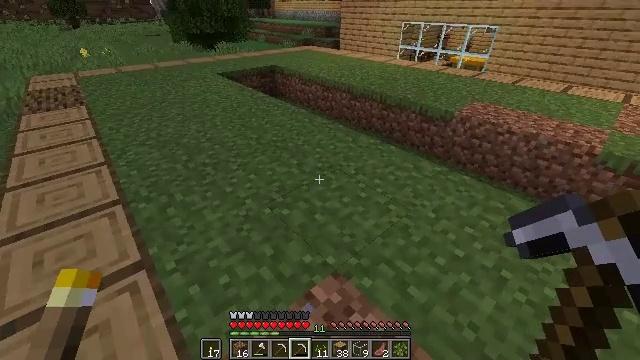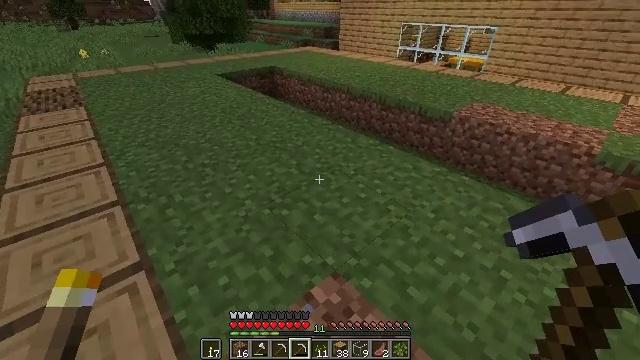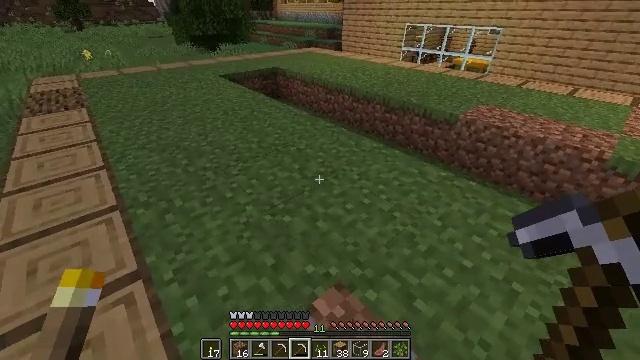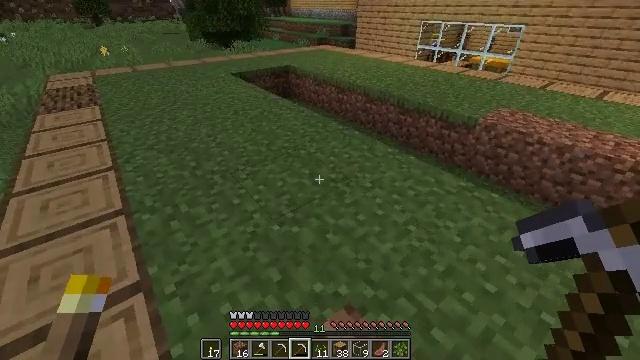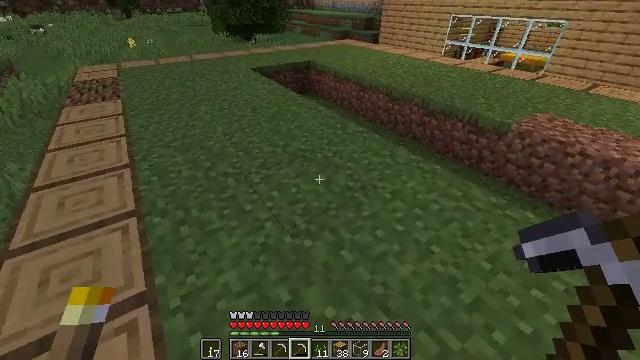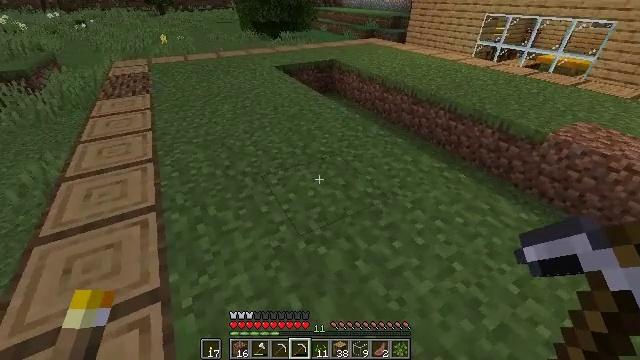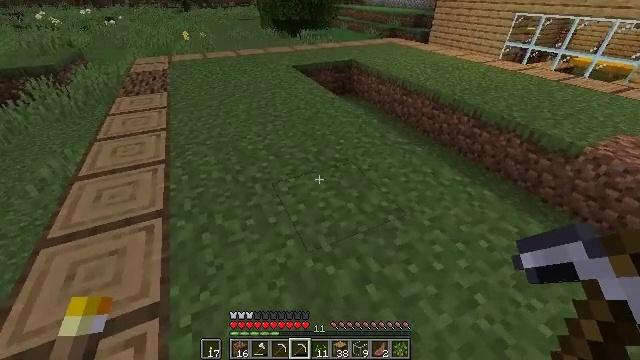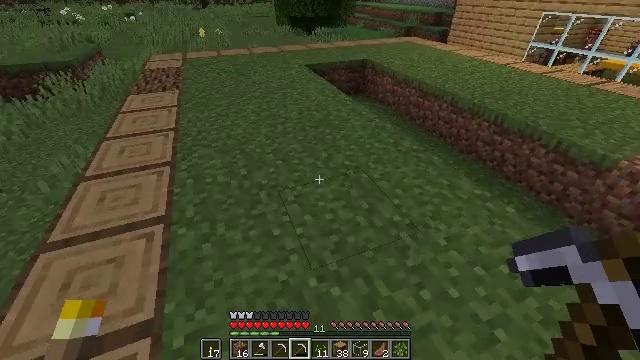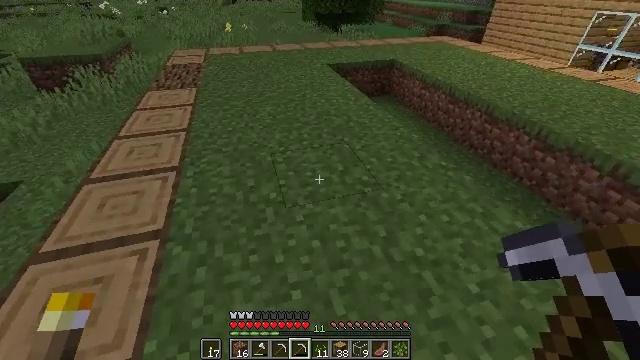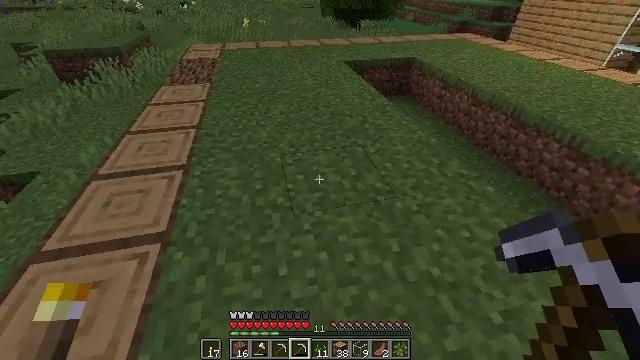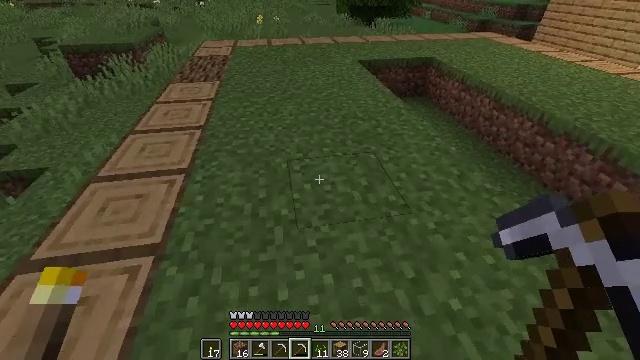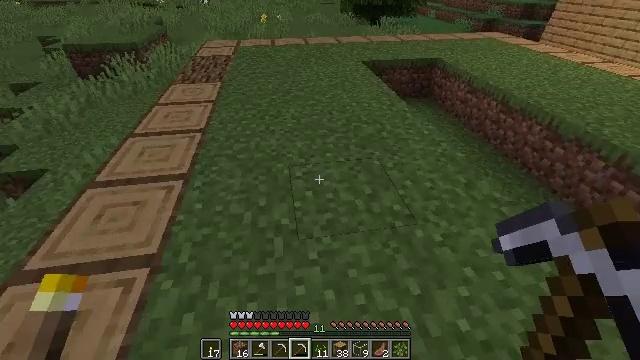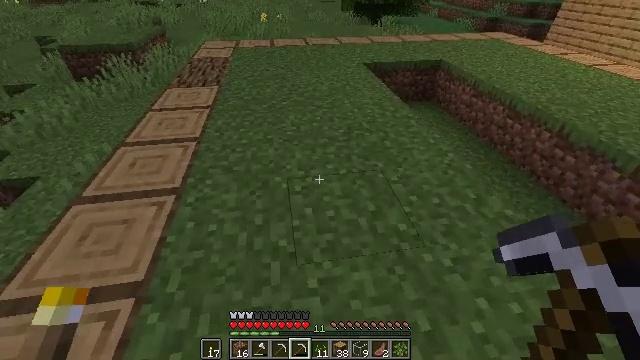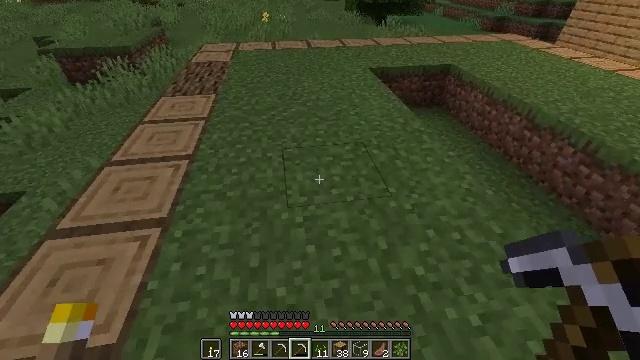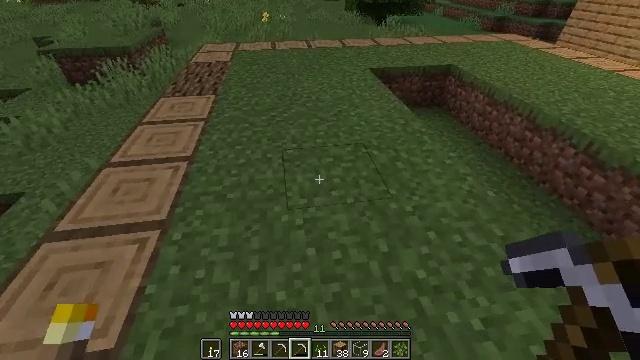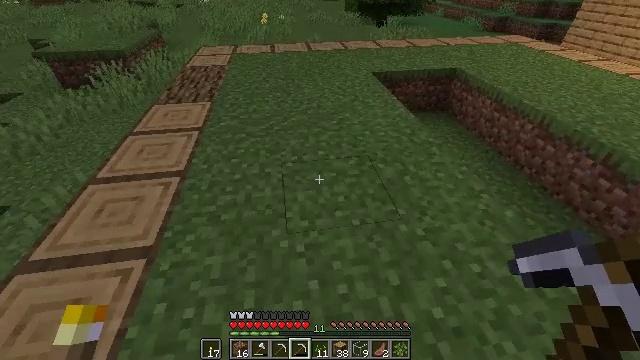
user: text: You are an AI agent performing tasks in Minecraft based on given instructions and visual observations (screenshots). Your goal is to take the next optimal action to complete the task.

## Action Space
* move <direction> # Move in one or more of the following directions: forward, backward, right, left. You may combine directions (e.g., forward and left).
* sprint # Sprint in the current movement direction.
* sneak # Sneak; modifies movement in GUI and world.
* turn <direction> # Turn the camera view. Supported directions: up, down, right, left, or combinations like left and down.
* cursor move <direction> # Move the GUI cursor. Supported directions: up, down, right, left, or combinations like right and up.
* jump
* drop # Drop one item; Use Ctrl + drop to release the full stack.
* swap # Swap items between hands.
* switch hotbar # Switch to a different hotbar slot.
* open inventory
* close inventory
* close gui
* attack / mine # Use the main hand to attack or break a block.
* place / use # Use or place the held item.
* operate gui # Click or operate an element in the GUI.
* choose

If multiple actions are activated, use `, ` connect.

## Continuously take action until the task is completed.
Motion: motion action
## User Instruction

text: Gather grass block for landscaping.
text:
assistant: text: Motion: no_op
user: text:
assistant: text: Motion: move forward
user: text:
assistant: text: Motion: move forward, turn left
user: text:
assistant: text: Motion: move forward, turn left and down
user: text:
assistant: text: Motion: move forward, turn left
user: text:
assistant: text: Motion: move forward, turn left
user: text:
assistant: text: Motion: move forward, turn left
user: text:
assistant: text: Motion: move forward, turn left
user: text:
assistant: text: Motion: move forward, turn left
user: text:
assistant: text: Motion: move forward, turn left
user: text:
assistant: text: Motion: move forward
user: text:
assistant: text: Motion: move forward
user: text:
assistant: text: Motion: move forward
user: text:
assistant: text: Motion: move forward
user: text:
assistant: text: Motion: move forward
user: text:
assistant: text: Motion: move forward
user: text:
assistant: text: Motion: move forward
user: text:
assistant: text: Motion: move forward
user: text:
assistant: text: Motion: move forward
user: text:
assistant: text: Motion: move forward, turn left
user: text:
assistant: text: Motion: move forward
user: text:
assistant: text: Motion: move forward
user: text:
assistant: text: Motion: move forward
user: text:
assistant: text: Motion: move forward
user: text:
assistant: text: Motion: no_op
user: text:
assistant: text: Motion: no_op
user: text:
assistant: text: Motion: no_op
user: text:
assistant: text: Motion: no_op
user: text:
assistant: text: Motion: no_op
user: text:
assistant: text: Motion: no_op